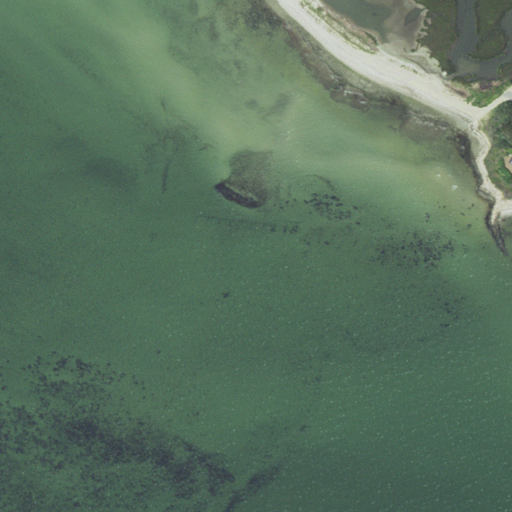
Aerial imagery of cape in Massachusetts named Hyannis Point containing open water, herbaceous wetlands, barren land, and low intensity development